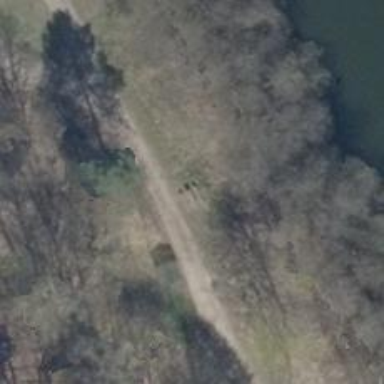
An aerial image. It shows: Picnic site for tourists.